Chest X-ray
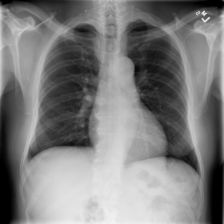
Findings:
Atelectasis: negative
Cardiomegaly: negative
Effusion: negative
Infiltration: negative
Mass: negative
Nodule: negative
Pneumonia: negative
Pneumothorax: negative
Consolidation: negative
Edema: negative
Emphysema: negative
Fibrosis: negative
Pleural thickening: negative
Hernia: negative